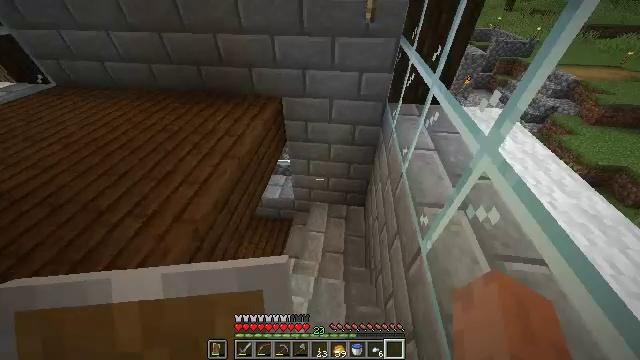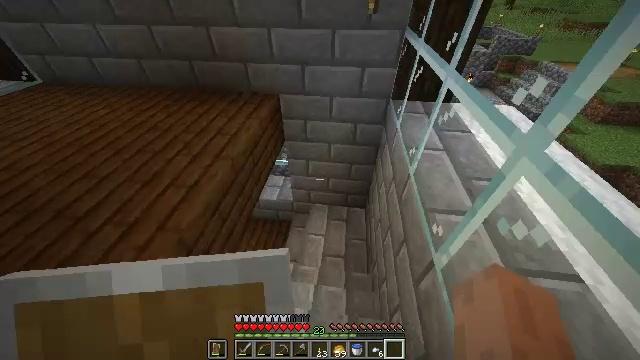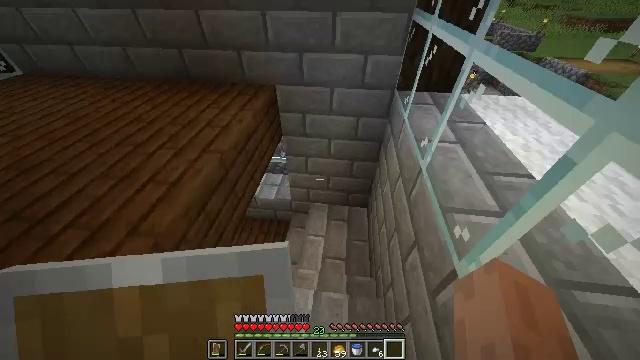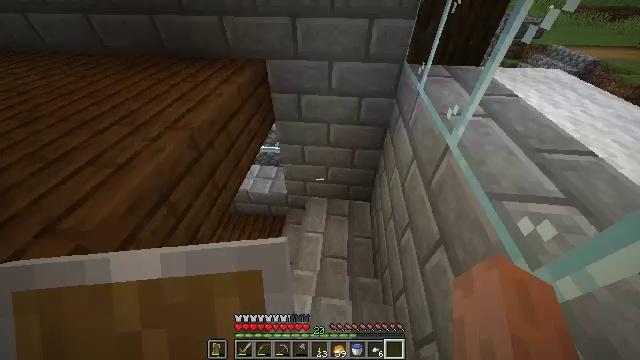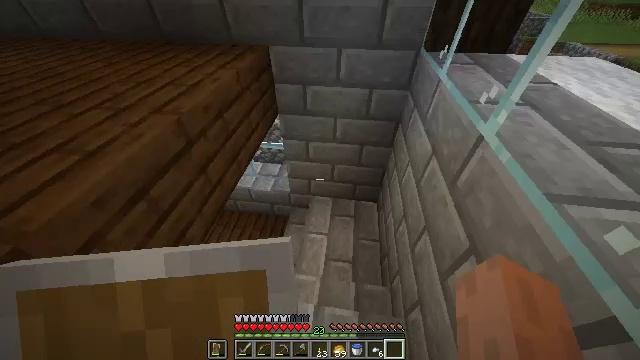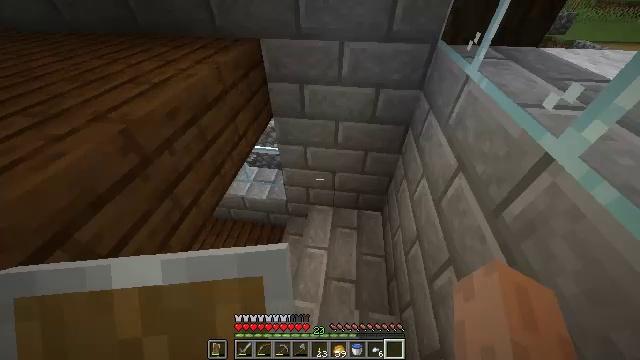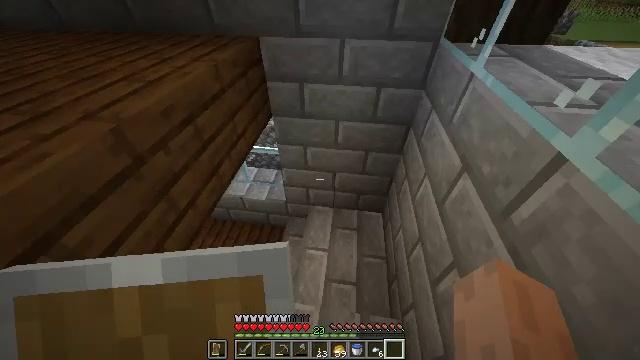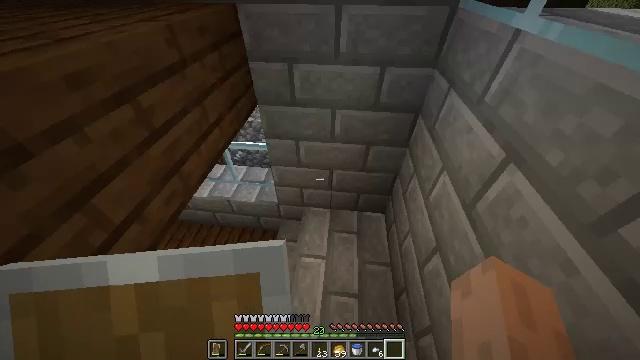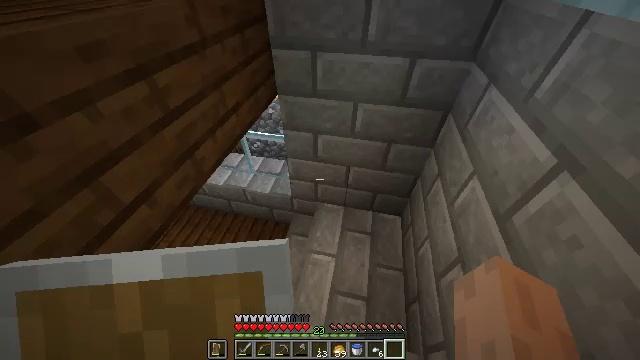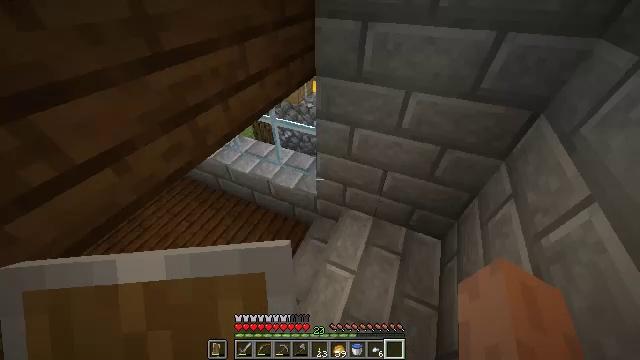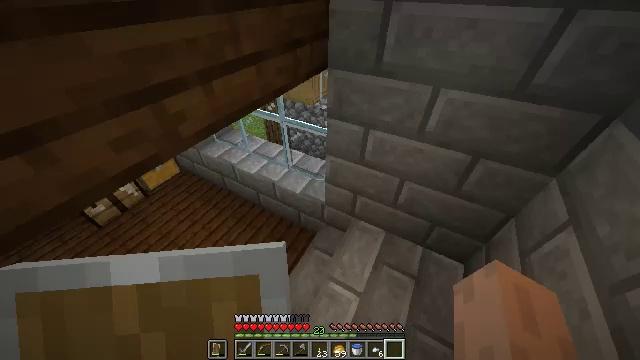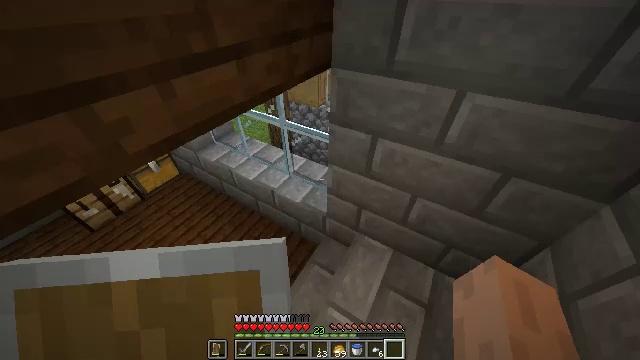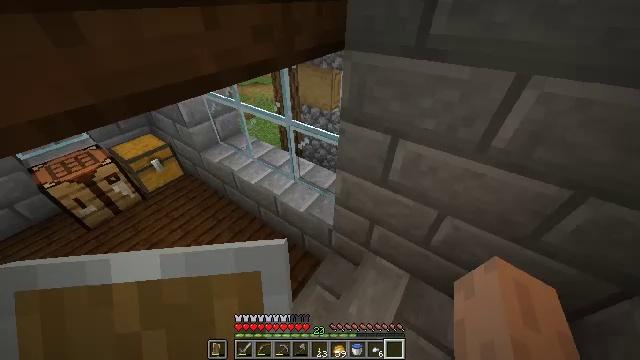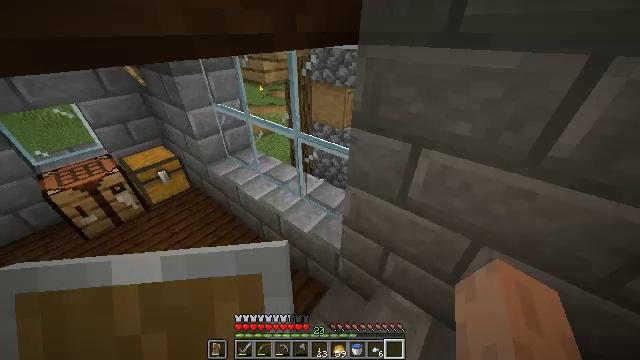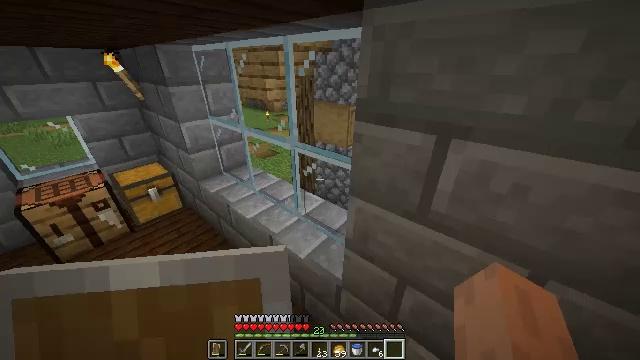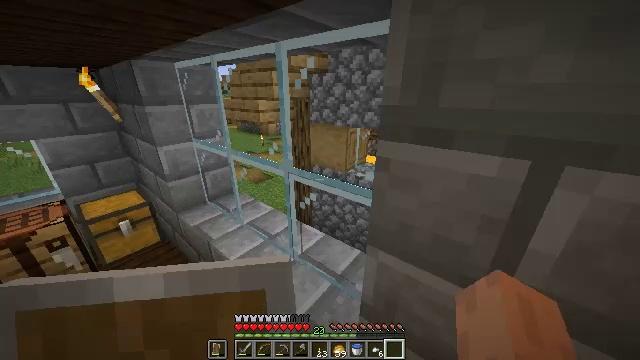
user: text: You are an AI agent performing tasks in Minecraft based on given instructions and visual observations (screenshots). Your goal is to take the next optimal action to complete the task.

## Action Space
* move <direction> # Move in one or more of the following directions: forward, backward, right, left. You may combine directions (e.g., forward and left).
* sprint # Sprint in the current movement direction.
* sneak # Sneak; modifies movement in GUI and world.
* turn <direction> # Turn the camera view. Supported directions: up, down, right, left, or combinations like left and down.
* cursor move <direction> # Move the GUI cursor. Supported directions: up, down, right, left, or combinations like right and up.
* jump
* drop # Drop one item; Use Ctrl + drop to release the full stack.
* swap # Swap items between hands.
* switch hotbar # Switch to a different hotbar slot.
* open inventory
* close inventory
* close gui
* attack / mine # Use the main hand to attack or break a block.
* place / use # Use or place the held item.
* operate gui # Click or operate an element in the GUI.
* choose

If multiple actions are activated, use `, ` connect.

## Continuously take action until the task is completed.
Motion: motion action
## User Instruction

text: Use the crafting table to make shears.
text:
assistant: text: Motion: move forward, sprint
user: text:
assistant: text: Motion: move forward, sprint
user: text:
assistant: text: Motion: move forward, turn down
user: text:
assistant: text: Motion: move forward, turn left
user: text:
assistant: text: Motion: move forward
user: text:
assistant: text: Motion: move forward
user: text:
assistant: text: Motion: move forward, turn right
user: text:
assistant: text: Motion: move forward, turn left and down
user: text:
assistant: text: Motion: move forward, turn left and up
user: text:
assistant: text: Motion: move forward, turn left and up
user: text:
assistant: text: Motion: move forward, turn left
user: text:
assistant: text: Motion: move forward, turn left and up
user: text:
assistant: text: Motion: move forward, turn left and up
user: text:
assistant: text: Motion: move forward and move left, turn left and up
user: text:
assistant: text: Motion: move forward and move left, turn right and up
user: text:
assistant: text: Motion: move forward and move left, turn right and up
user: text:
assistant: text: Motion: move forward and move left, turn right and up
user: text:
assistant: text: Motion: move forward and move left, turn right and up
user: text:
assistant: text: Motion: move forward and move left, turn right and up
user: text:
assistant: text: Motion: move left, turn right and up
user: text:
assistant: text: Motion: move back and move left, turn right
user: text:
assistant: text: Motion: move back and move left, turn right
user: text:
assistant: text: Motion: move back and move left
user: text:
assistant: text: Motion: move back and move left
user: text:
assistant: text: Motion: move back and move left
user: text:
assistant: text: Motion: move back
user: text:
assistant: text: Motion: move back
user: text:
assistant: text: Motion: move back
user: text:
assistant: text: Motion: move back
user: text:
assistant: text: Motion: no_op